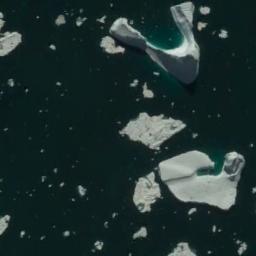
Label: sea_ice